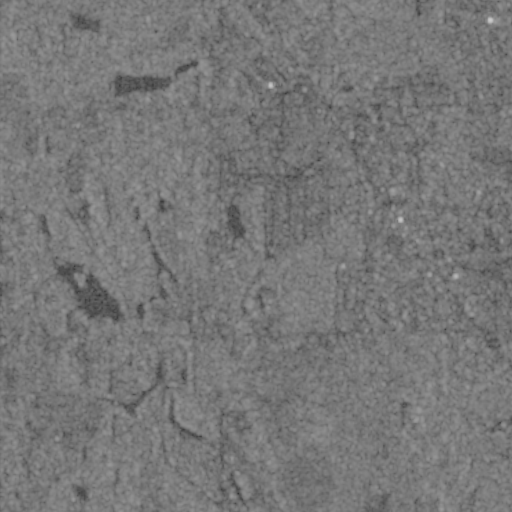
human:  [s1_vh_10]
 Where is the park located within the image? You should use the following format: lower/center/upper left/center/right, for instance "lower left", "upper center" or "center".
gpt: The park is located in the center right of the image.
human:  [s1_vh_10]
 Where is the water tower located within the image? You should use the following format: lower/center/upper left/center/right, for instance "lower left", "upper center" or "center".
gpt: The water tower is located in the center right of the image.
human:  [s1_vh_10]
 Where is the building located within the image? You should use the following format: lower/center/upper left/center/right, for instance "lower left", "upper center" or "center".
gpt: The building is located in the center right of the image.
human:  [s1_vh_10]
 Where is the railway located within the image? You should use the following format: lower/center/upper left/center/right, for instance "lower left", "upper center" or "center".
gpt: The railway is located in the upper right of the image.
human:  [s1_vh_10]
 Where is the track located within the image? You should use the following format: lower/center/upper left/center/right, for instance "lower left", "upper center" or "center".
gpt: There is no track in the image.

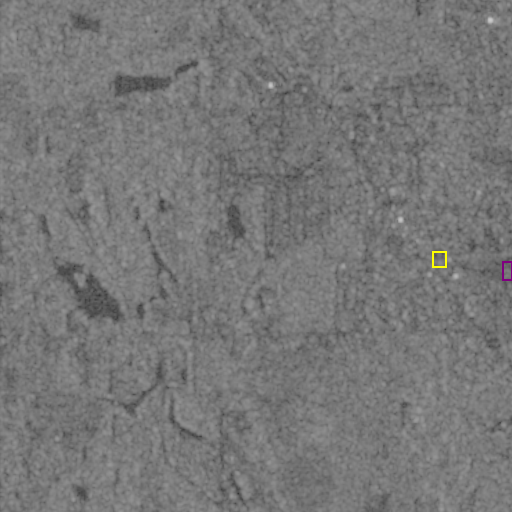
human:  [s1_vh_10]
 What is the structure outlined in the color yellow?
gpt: The structure outlined in yellow is a park.
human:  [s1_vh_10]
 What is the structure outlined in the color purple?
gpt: The structure outlined in purple is a building.
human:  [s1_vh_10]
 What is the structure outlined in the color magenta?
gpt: There is no magenta outline.